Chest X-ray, PA view. Patient: 75 years old, sex M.
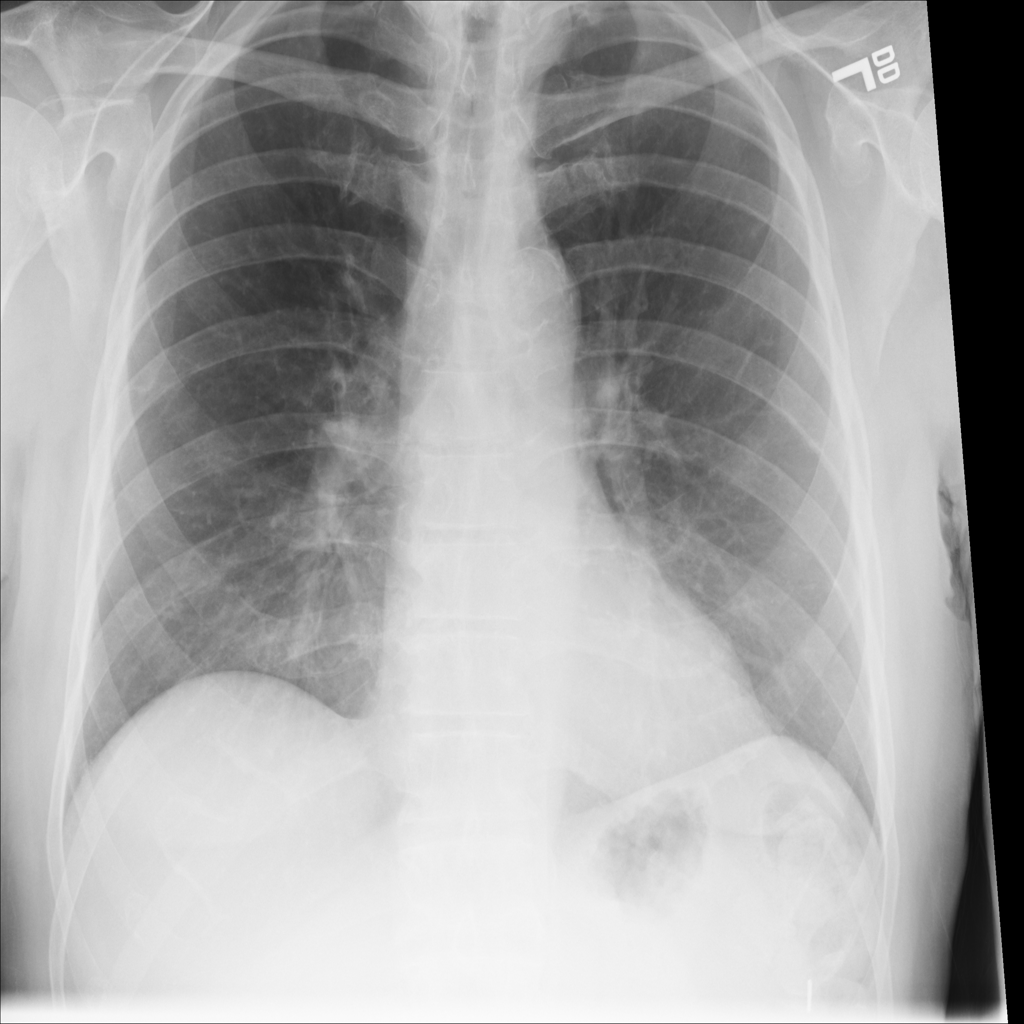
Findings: No Finding